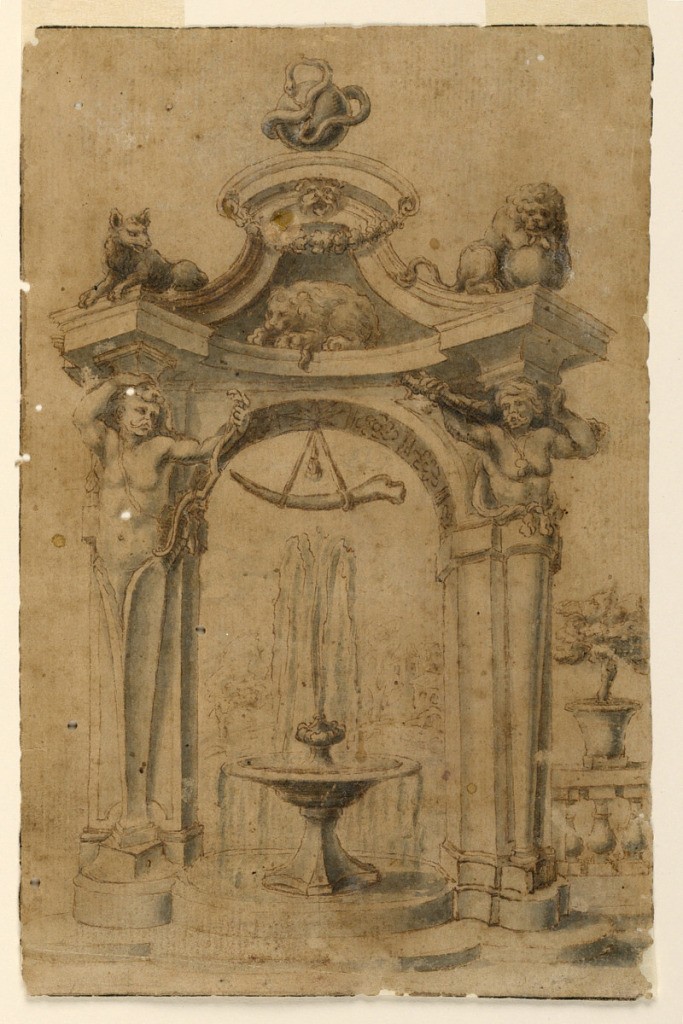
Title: Design for a Garden Fountain
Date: mid- 18th century
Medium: Pen and brown ink, brush and gray wash on brown laid paper
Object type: Drawing
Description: A fountain with two basins stands beneath an arch supported by Hercules terms. Sitting on the concave entablature is a wolf and two lions. At top, a snake encircles a sphere. A large bone is suspended from the center of the arch.